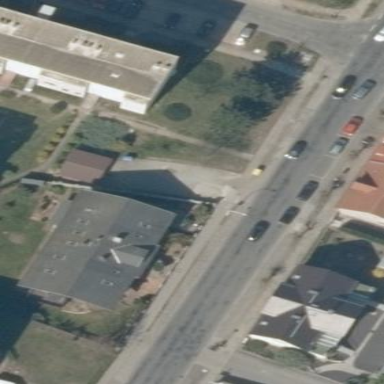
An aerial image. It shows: Detached building.